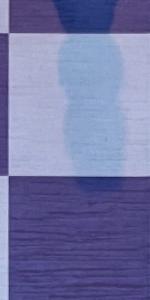
Label: Empty